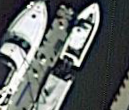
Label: Civil_yacht